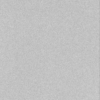
Label: dusty